Question: As per <URL>, I am trying to backup a file by renaming it, before I replace it with a new, modified file with the old name.
As per the comments and the documentation <URL>, I am using the following line of code:
'''
File.rename(File.basename(modRaw), File.basename(modRaw)+'.bak')
'''
However, when I do so, I get the following error at runtime:

The program then aborts. (leatherReplacer.rb is the name of my program, and line 88 is the above line of code)
How do I allow my program to rename the files it needs to to run successfully?
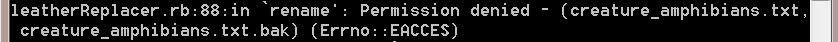
Answer: Windows has some special rules regarding permissions. The important one at work here, is that the OS prevents moving or renaming a file while the file is open.
Depending on the nature of your code (in size and scope) and the importance of the file you're trying to back up, it may be unfeasible or otherwise not worthwhile to refactor the code in such a way as to make backups possible.